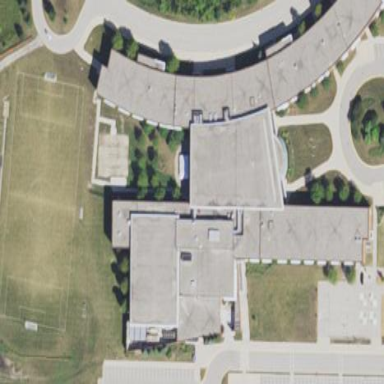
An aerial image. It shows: School.